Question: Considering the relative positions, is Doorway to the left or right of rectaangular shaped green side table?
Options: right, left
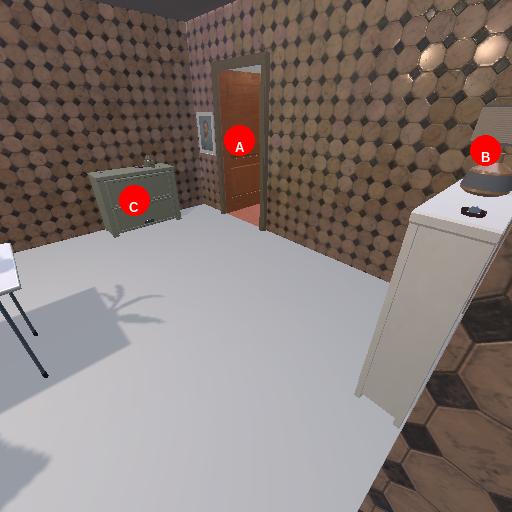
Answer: right